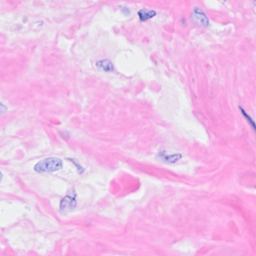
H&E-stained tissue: Breast